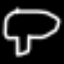
Label: mushroom